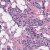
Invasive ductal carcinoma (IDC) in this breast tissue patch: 1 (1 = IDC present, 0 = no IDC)